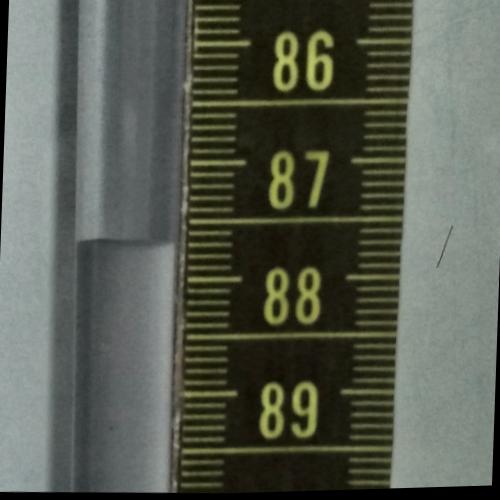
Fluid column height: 87.7 cm